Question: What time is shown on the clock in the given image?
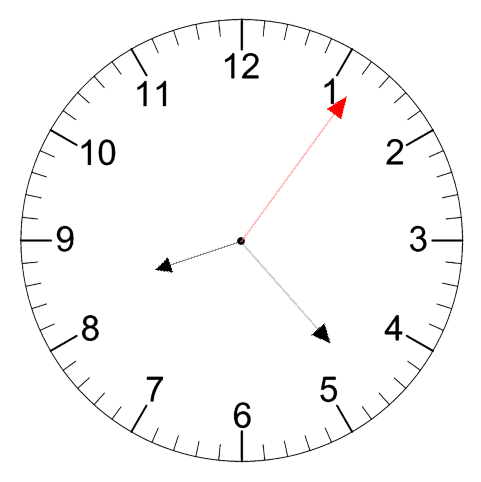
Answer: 08:23:06